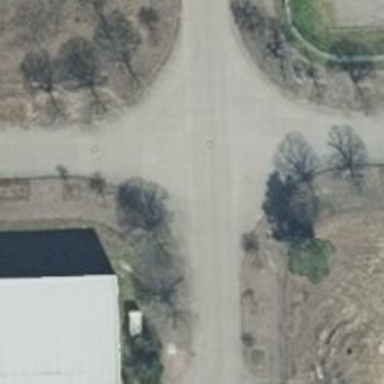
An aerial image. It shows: Unclassified road.